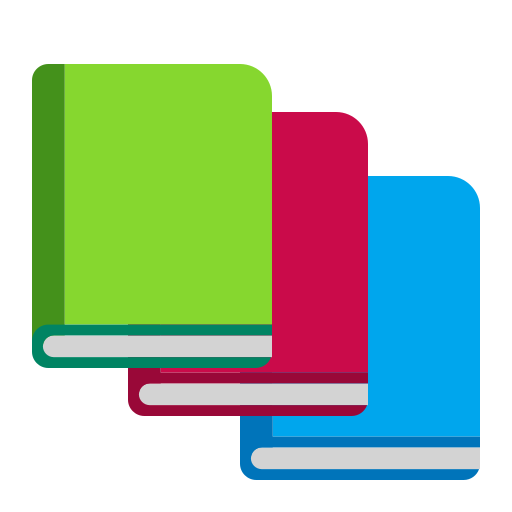
books flat